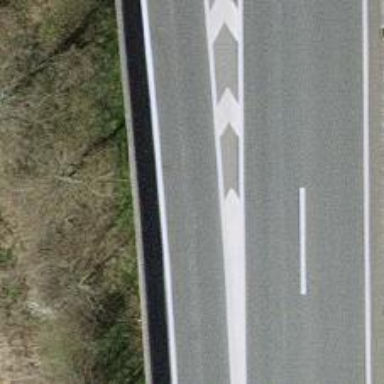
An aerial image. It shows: Bridge with asphalt surface. It is part of motorway link.